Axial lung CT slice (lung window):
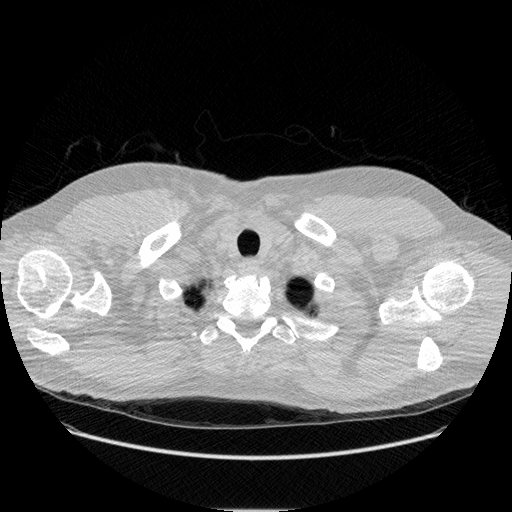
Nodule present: no